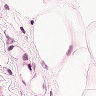
Metastatic tissue present: no